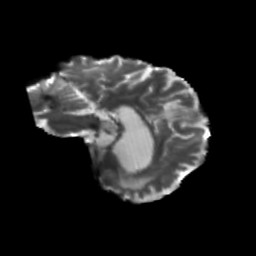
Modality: T2w
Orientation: sagittal
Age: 48
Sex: male
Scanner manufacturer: siemens
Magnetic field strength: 3 T
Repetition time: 5.47 s
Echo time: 0.0854 s